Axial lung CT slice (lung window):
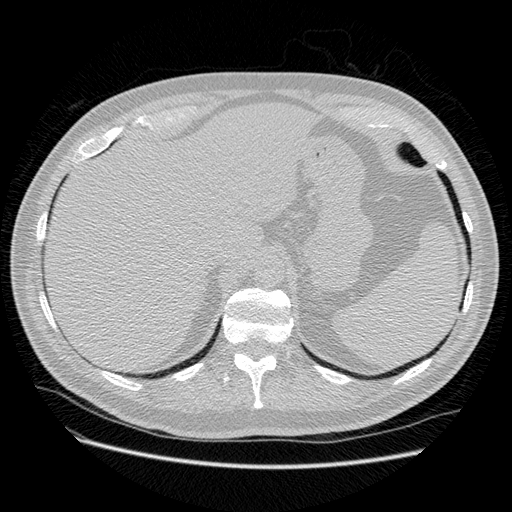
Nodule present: no